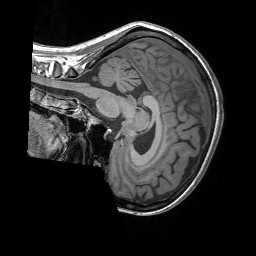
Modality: T1w
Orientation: sagittal
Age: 26
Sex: female
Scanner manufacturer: siemens
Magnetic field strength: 3 T
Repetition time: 1.56 s
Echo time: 0.00207 s